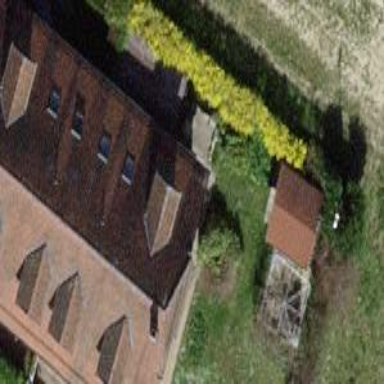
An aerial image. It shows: Detached building with half-hipped roof shape.